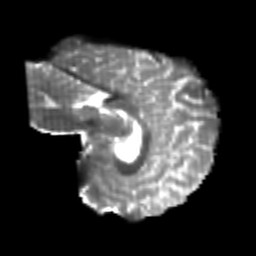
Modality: T2w
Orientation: sagittal
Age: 24
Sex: female
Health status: healthy
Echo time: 0.074 s